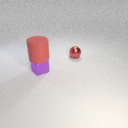
small purple metal cube below large red rubber cylinder